Question: Here are the x and y coordinates from a multidimensional scaling
experiment: three cases with different distance metrics and
scaling/ no scaling. "Set" is the metrics-scaling combination
(1 to 6). Each case has a class label (0 or 4).
'''
X1 X2 method scale class set
1 18.881729 -2.931111 euclidean no 0 1
2 -13.141592 -9.750710 euclidean no 4 1
3 -5.740138 12.681822 euclidean no 4 1
4 -21.886160 -15.467637 manhattan scaled 0 2
5 -16.755615 16.900148 manhattan scaled 4 2
6 38.641776 -1.432512 manhattan scaled 4 2
7 32.927820 -7.900971 minkowski no 0 3
8 -28.957697 -11.666982 minkowski no 4 3
9 -3.970123 19.567953 minkowski no 4 3
10 5.944225 25.819482 euclidean scaled 0 4
11 44.574669 -15.330675 euclidean scaled 4 4
12 -50.518894 -10.488807 euclidean scaled 4 4
13 14.287762 1.142065 manhattan no 0 5
14 -5.843410 -9.981600 manhattan no 4 5
15 -8.444351 8.839535 manhattan no 4 5
16 -24.838956 -8.194378 minkowski scaled 0 6
17 -11.435517 10.496471 minkowski scaled 4 6
18 36.274473 -2.302093 minkowski scaled 4 6
'''
and ggplotting:
'''
p <- ggplot(df, aes(X1, X2))
p <- p + geom_point(aes(colour = factor(scale), shape = factor(method)), size=10)
p <- p + geom_text(aes(label=class), size=5)
p <- p + geom_line(aes(X1,X2, group=factor(set)))
p <- p + theme_bw()
p
'''

I would like to make 6 filled and transparent triangles one for each group ("set").
The top triangle being Manhattan-No scaling. My experiments with geom_segment have
not been successful and I am not sure whether geom_polygon is the right direction.
Any advice? Thanks!
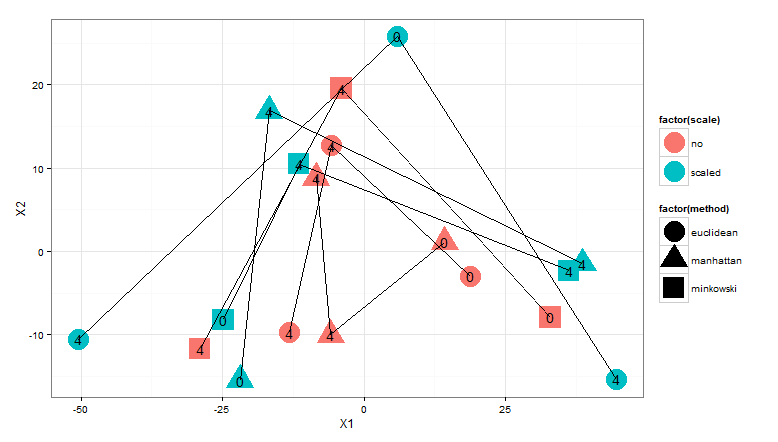
Answer: You can use 'geom_polygon' for closed paths:
'''
library(ggplot2)
p <- ggplot(df, aes(X1, X2))
p <- p + geom_polygon(aes(fill = factor(set)), alpha = .4)
p <- p + theme_bw()
p
'''
Here, 'alpha' is used to specify the degree of transparency.